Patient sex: M
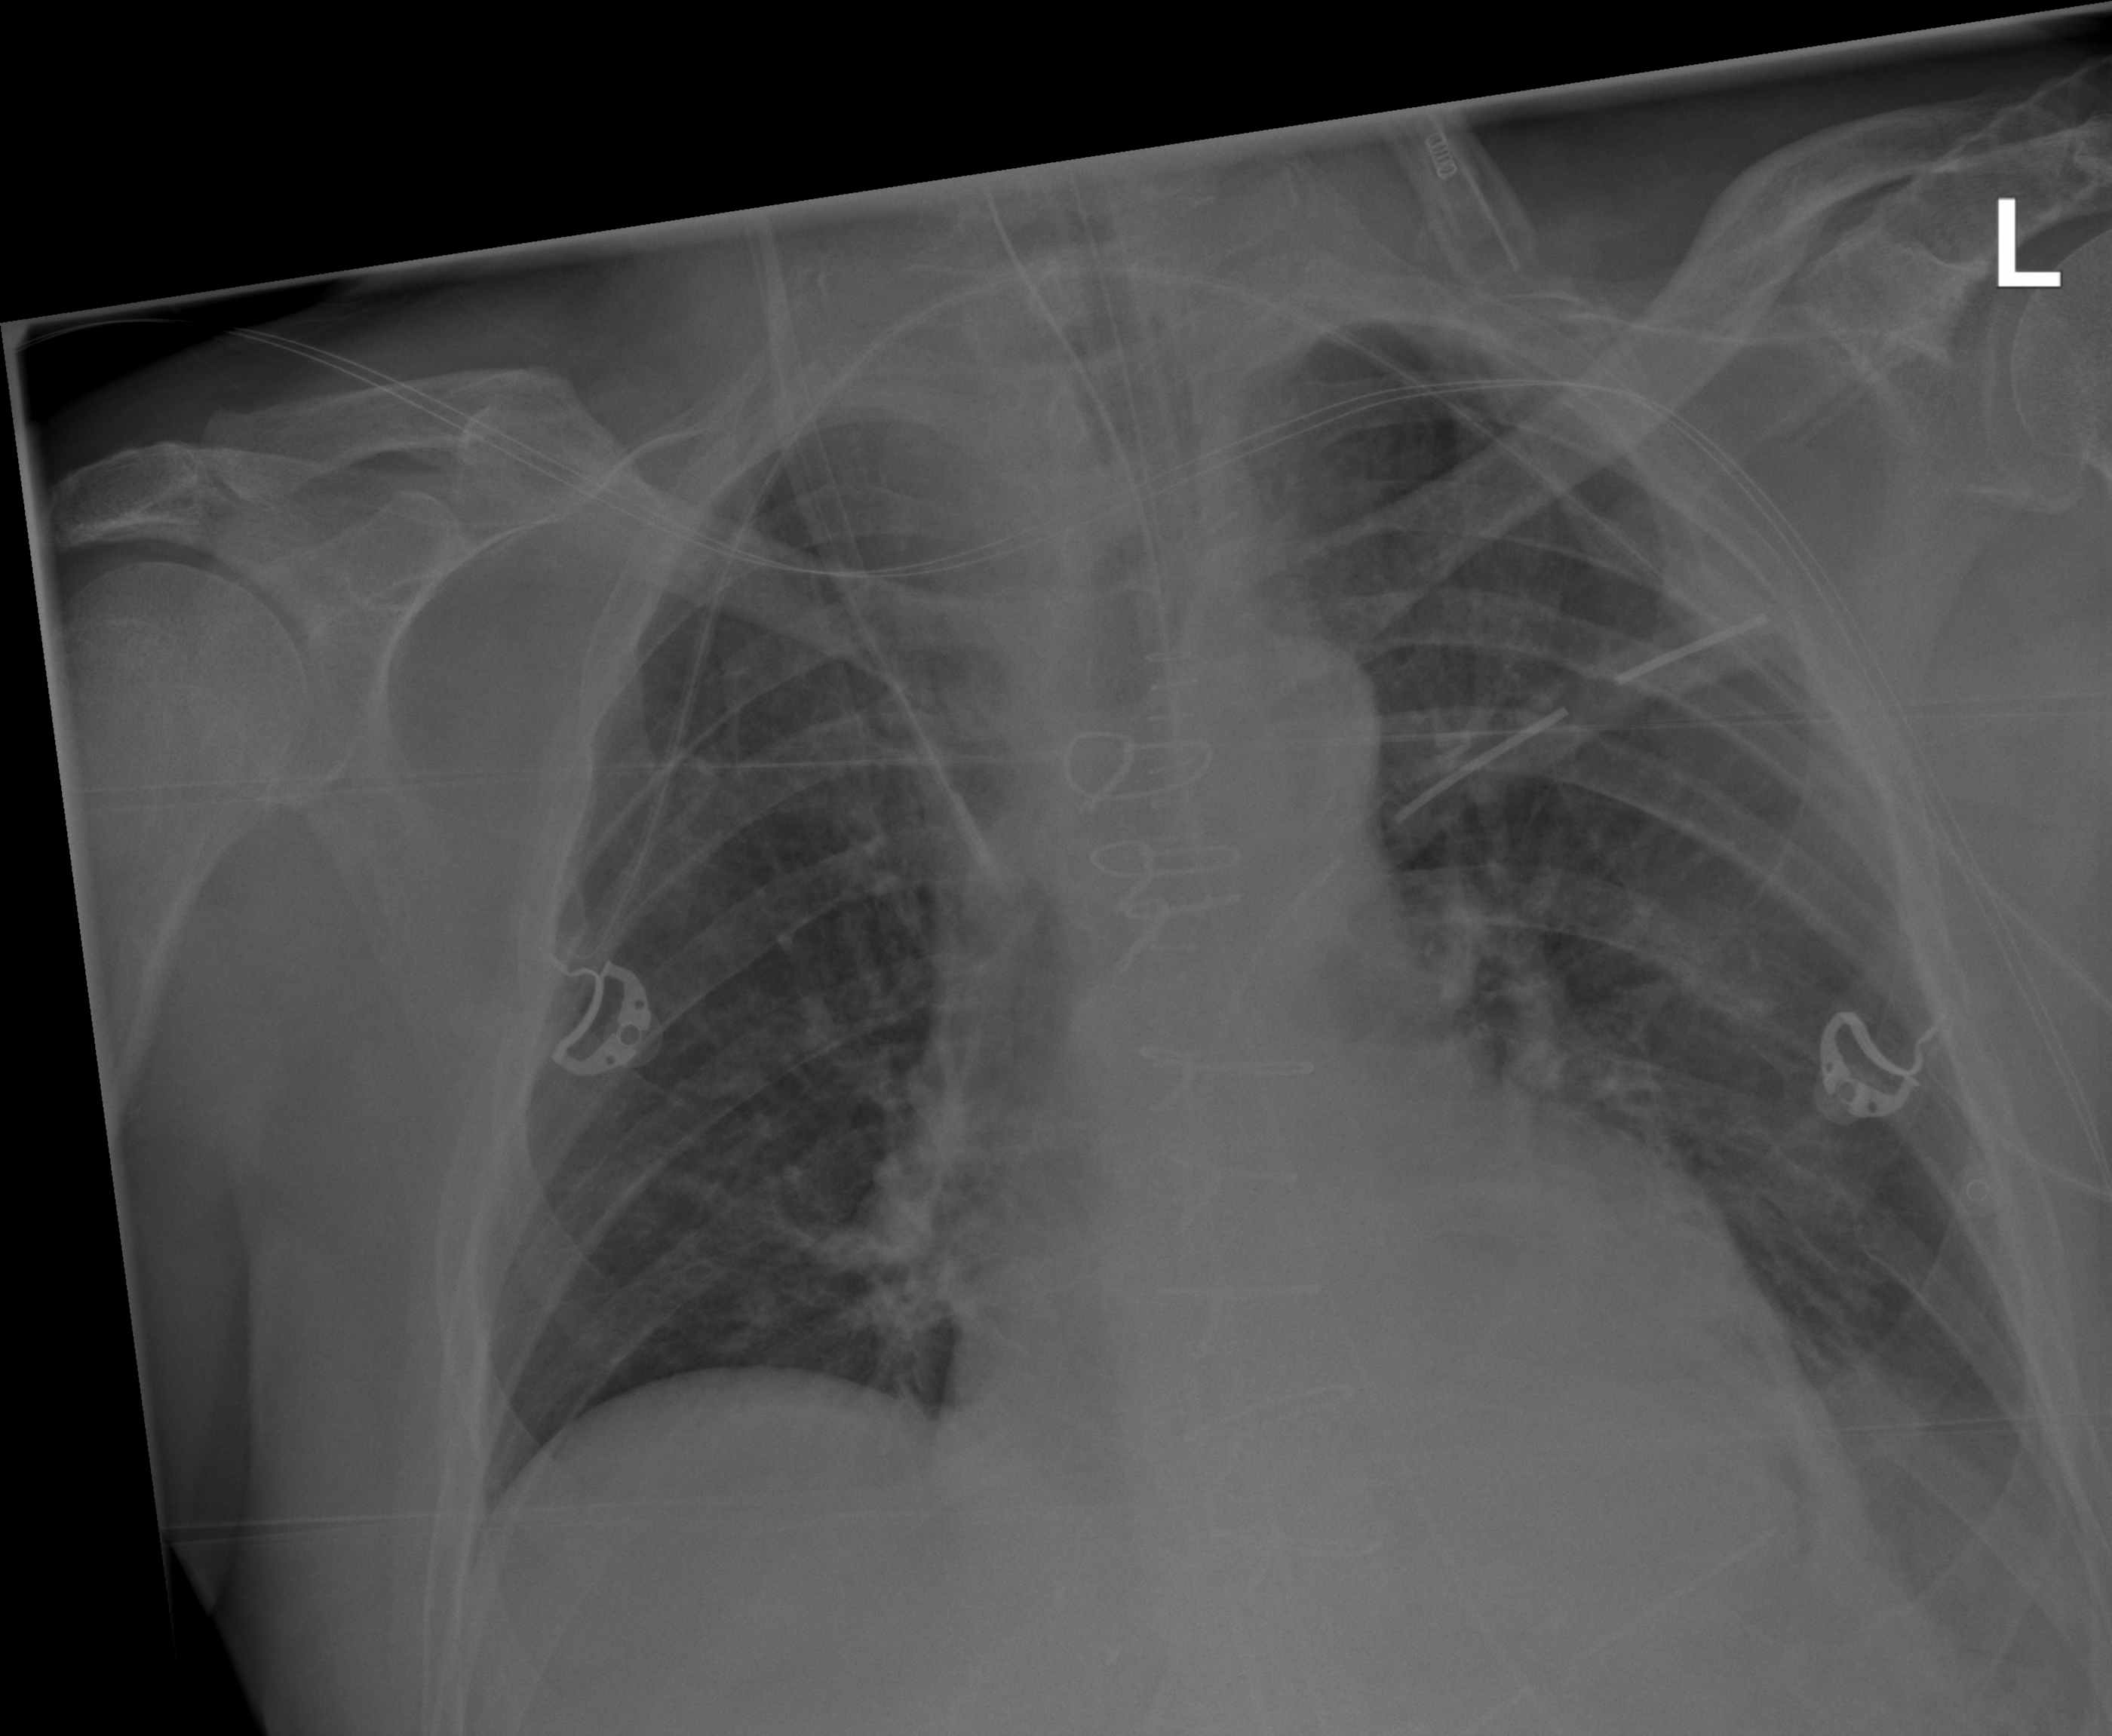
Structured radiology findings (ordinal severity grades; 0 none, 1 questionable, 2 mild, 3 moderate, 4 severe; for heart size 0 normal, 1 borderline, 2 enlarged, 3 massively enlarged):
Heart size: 2
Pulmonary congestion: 0
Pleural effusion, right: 0
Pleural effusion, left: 2
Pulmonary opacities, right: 0
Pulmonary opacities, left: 0
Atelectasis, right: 0
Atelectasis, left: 2